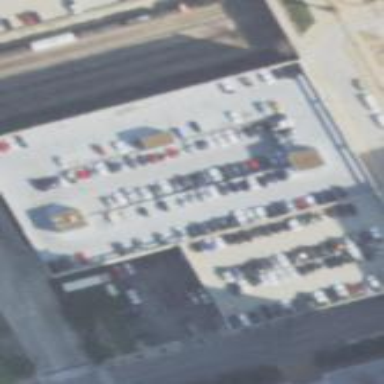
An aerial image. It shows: Multi-storey parking building.